The plot is a time-scale (wavelet) decomposition of a bearing vibration signal. What is the most likely bearing condition (normal, inner_race, outer_race, ball)?
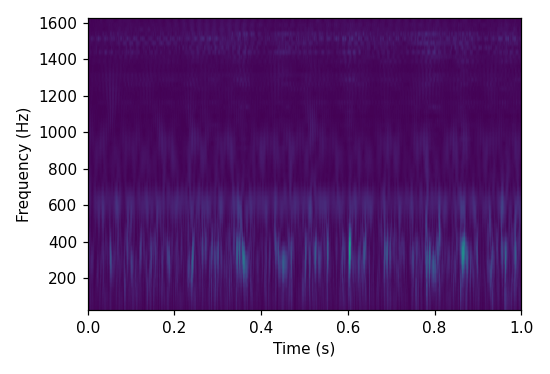
Answer: ball